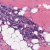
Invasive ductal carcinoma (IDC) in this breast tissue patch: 1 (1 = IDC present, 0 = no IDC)